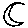
Label: moon